Question: I am trying to paint the split line that appears when you drag a splitter control:

As you can see from this image, the default splitter is a checkerboard.
...this doesn't work:
'''
public partial class MockForm : Form
{
public MockForm()
{
InitializeComponent();
this.splitter1.Paint += splitter1_Paint;
}
private void splitter1_Paint(object sender, PaintEventArgs e)
{
e.Graphics.Clear(Color.Red);
}
}
'''
this just paints the background of the control but not the splitter when it's dragged.
Any ideas?
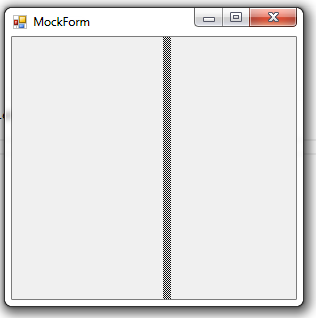
Answer: The answer posted by LarsTech is really good, But the handler flickers are somehow annoying. Instead of showing the control in 'Form', if you show a 'Form' as splitter handler and show it above the Container of splitter, the flickers will be gone.
'''
HighLight f = new HighLight() { BackColor = Color.Red };
private void splitter1_SplitterMoving(object sender, SplitterEventArgs e)
{
this.splitter1.Parent.Refresh();
f.Location = this.splitter1.Parent.PointToScreen(new Point(e.SplitX, e.SplitY));
f.Size = this.splitter1.Size;
if (!f.Visible)
f.ShowInactiveTopmost();
}
private void splitter1_SplitterMoved(object sender, SplitterEventArgs e)
{
f.Hide();
}
'''
Here is the form which I used as highlight:
'''
using System;
using System.Runtime.InteropServices;
using System.Windows.Forms;
public class HighLight : Form
{
public HighLight()
{
Opacity = 0;
FormBorderStyle = FormBorderStyle.None;
ShowInTaskbar = false;
StartPosition = FormStartPosition.Manual;
}
protected override void OnDeactivate(EventArgs e)
{
base.OnDeactivate(e);
this.Hide();
}
private const int SW_SHOWNOACTIVATE = 4;
private const int HWND_TOPMOST = -1;
private const uint SWP_NOACTIVATE = 0x0010;
[DllImport("user32.dll", EntryPoint = "SetWindowPos")]
static extern bool SetWindowPos(int hWnd, int hWndInsertAfter,
int X, int Y, int cx, int cy, uint uFlags);
[DllImport("user32.dll")]
static extern bool ShowWindow(IntPtr hWnd, int nCmdShow);
public void ShowInactiveTopmost()
{
ShowWindow(this.Handle, SW_SHOWNOACTIVATE);
SetWindowPos(this.Handle.ToInt32(), HWND_TOPMOST,
this.Left, this.Top, this.Width, this.Height,
SWP_NOACTIVATE);
this.Opacity = 1;
}
}
'''
To see a custom splitter which supports transparent handler take a look at this related post. In the other post I created a new splitter control using source codes of original splitter, but changed rendering the highlight:
- <URL>